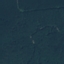
Land use / land cover class: Forest